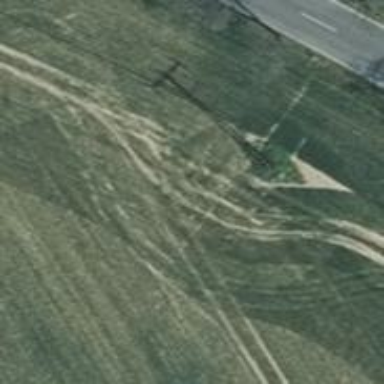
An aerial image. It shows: Power pole.